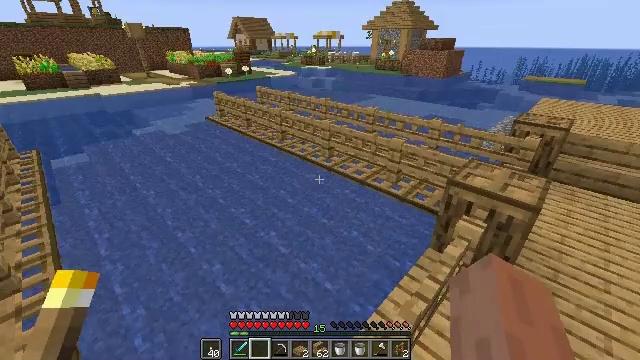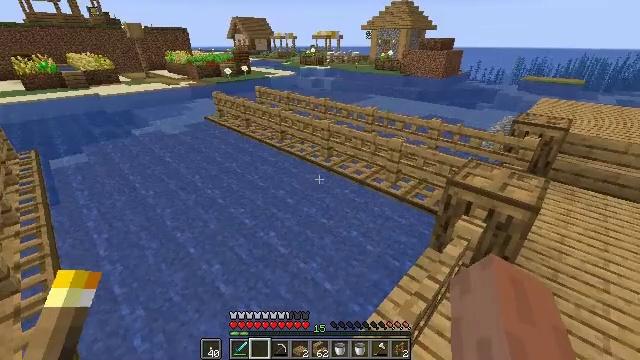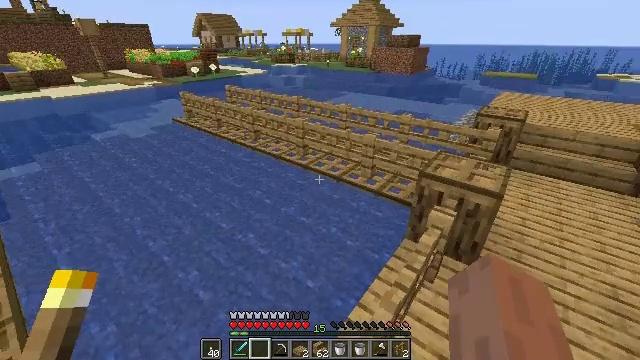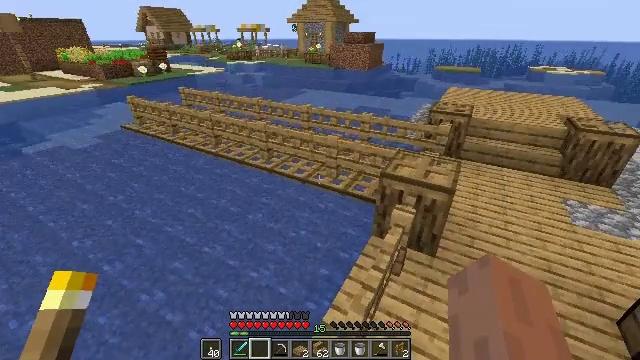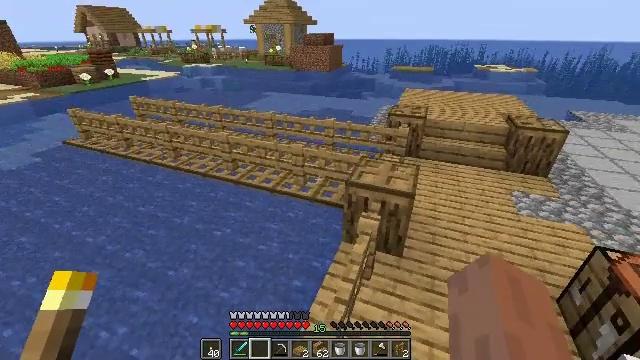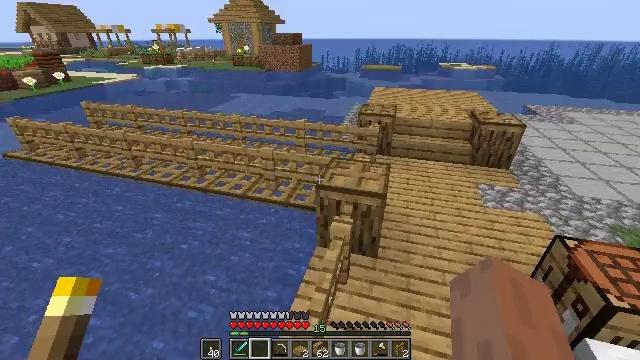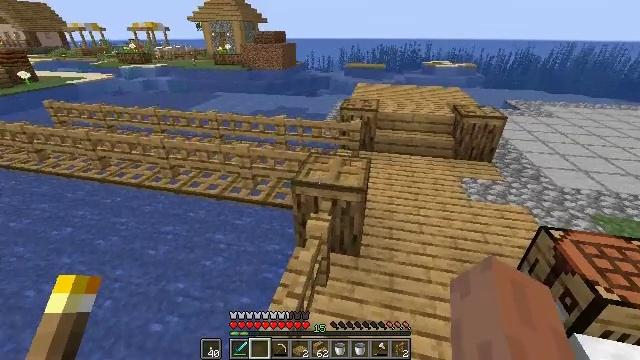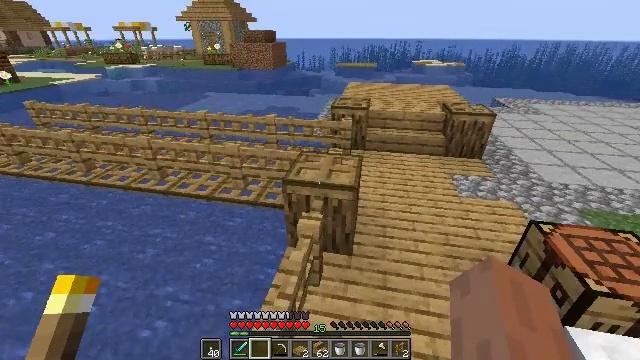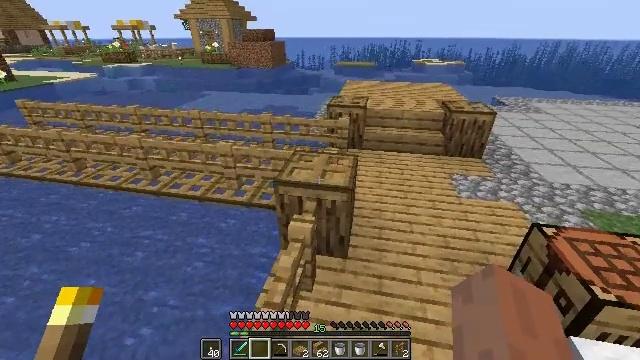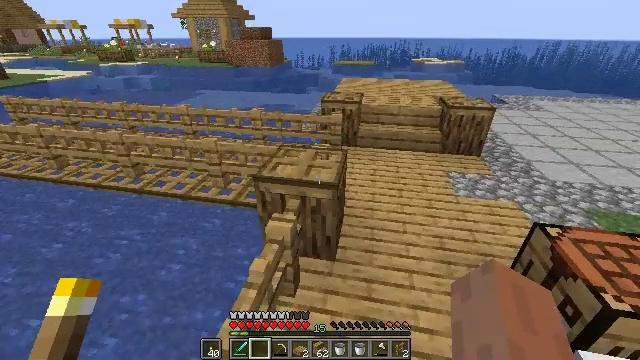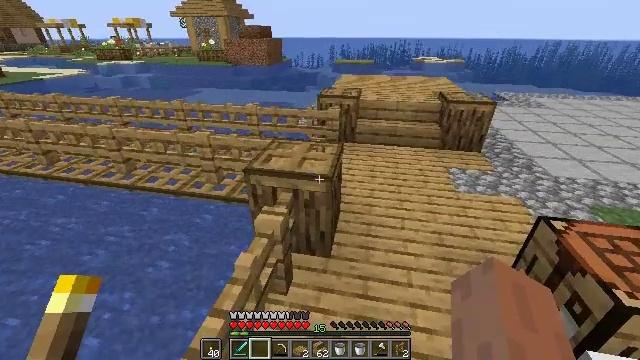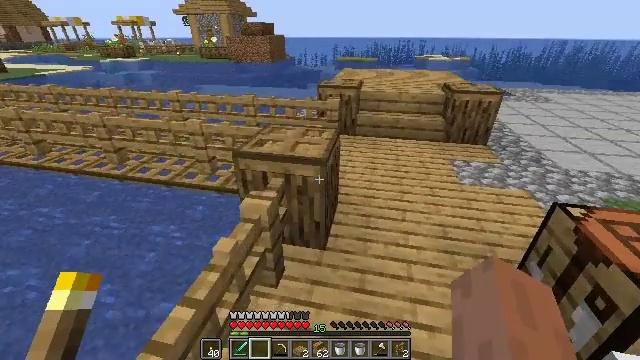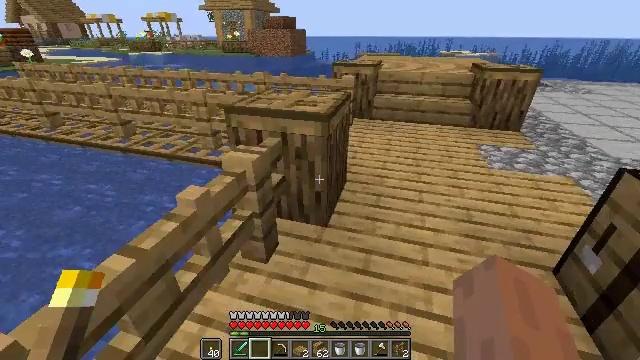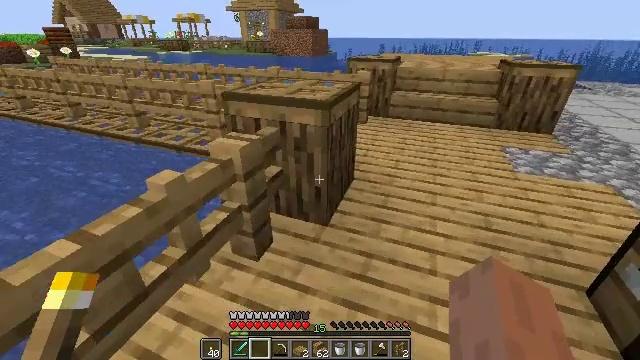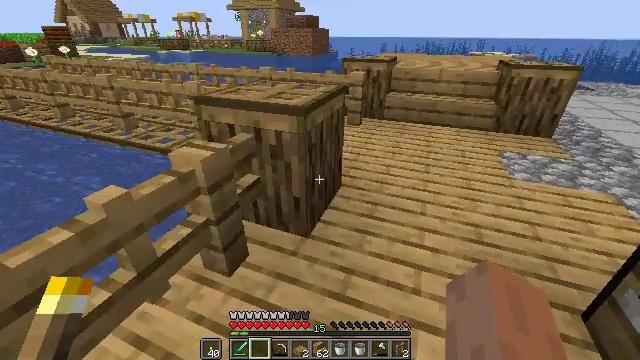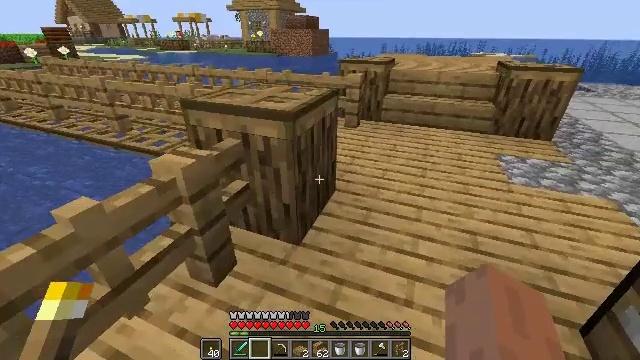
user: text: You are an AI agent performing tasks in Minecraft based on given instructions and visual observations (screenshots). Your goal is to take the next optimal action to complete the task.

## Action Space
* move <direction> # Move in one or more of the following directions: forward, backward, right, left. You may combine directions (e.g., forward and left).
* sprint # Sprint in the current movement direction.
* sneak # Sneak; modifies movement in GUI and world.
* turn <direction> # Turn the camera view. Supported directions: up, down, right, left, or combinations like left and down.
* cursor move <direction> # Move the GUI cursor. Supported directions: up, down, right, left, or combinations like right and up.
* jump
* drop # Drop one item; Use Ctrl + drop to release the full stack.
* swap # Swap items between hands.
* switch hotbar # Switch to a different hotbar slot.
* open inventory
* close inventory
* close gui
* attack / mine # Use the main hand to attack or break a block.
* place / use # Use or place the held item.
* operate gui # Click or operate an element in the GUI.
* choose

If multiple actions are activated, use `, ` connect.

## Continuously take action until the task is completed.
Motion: motion action
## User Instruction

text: Get the oak trapdoor back into your inventory.
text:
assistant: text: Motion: no_op
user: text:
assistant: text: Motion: turn right
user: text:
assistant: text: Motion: move forward and move right, turn right
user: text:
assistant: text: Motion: move forward and move right, turn right
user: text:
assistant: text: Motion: move forward and move right, turn right
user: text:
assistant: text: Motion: move forward and move right, turn right
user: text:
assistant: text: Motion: move forward and move right, turn right
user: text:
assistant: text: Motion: move forward and move right
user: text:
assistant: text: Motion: move forward and move right
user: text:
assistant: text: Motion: move forward and move right, sprint
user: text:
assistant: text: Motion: move forward and move right, sprint
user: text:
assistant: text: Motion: move forward and move right, sprint, turn left
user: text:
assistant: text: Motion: move forward and move right, sprint, turn left
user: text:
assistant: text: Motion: move forward and move right, sprint
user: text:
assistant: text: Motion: move forward and move right, sprint
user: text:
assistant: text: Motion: move forward and move right
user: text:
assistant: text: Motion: move forward and move right, turn left
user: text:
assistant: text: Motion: move forward and move right
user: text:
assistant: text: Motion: move forward and move right, sprint, turn left
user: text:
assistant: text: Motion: move forward and move right, sprint, turn left
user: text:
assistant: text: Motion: move forward, sprint
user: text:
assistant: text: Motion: move forward and move right, sprint, turn left
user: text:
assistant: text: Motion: move forward and move right, turn left
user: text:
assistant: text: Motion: move forward and move right, turn left
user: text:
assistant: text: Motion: move forward and move right, turn left
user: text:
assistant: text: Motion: move forward and move right, turn left
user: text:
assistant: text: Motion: move forward and move right, turn left and down
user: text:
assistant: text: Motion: move forward and move right, turn left
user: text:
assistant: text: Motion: move right, turn left
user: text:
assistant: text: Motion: move right, turn left